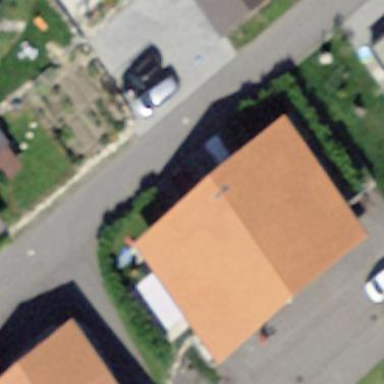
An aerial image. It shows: Residential building.